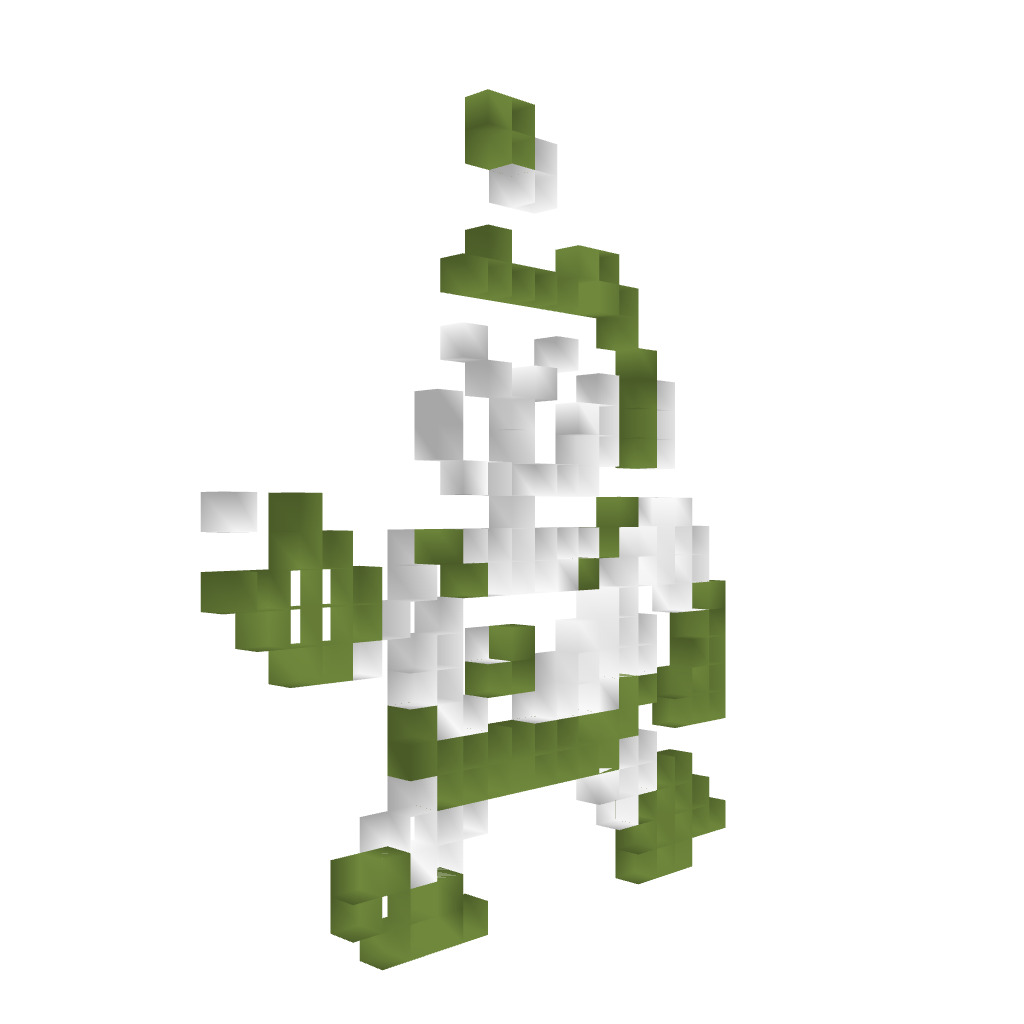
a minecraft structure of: Bubbleman (ErnieCIII) bad low quality